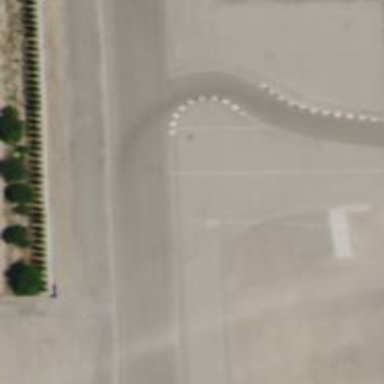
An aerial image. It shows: Raceway for motor sports.